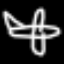
Label: airplane